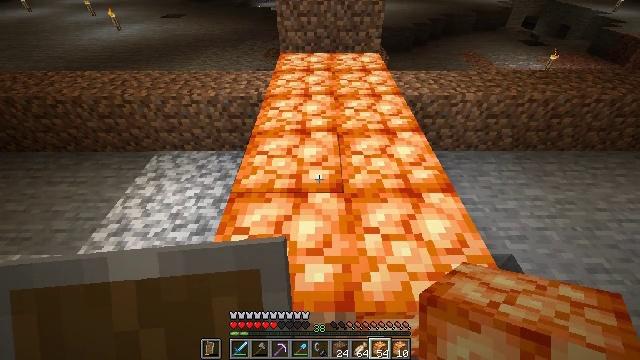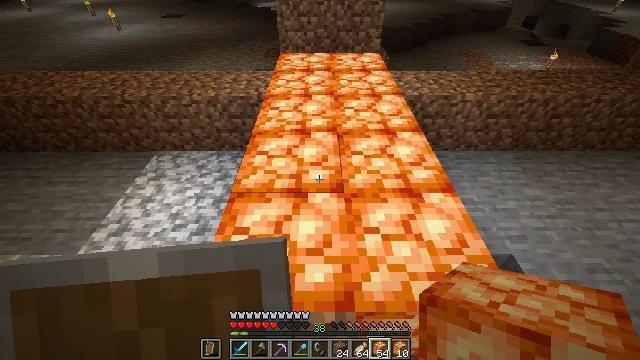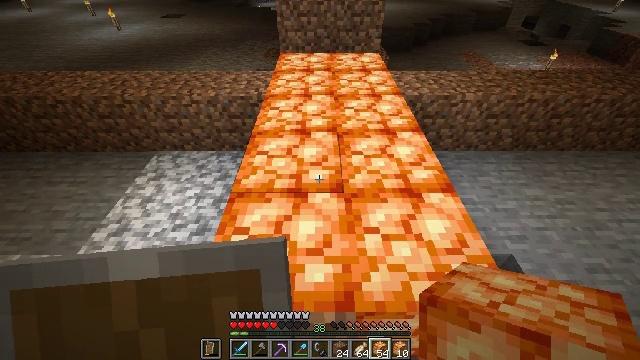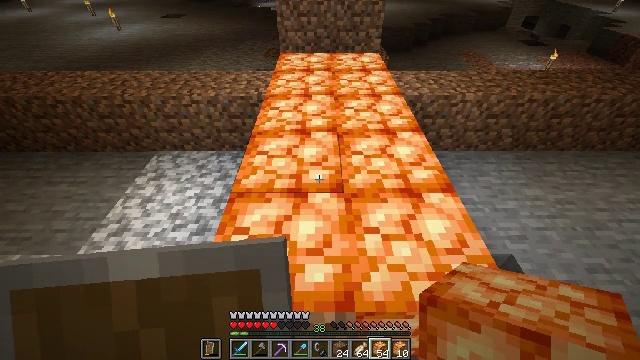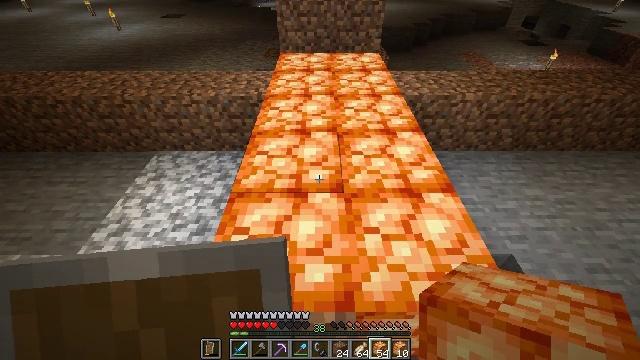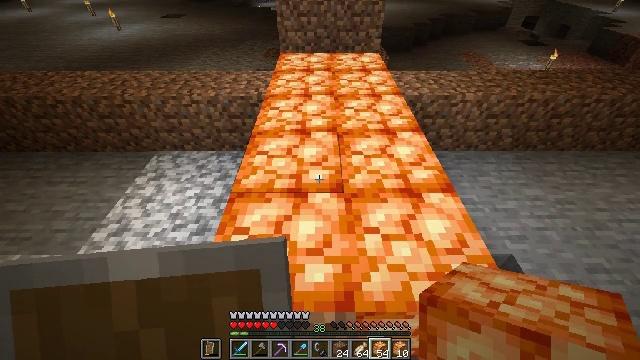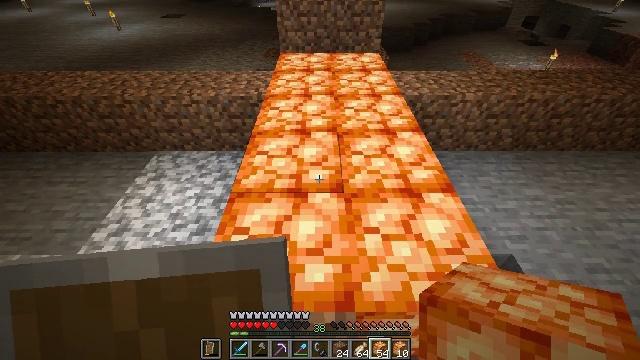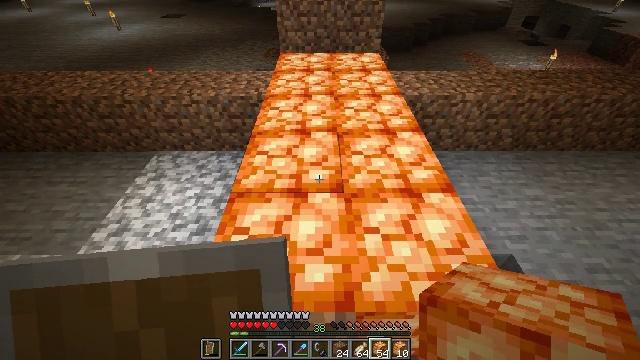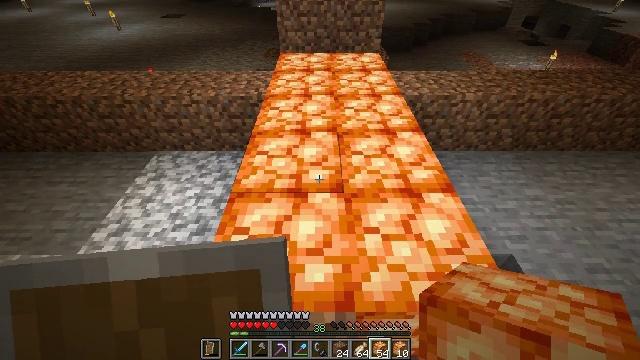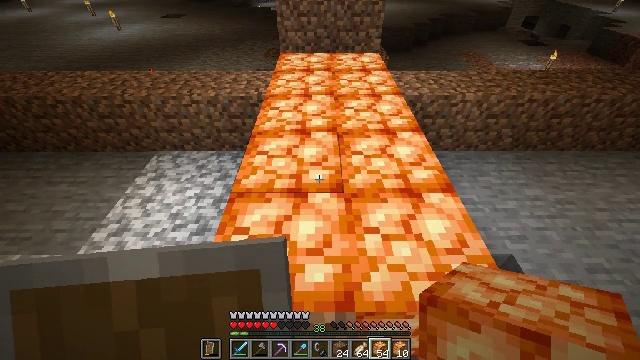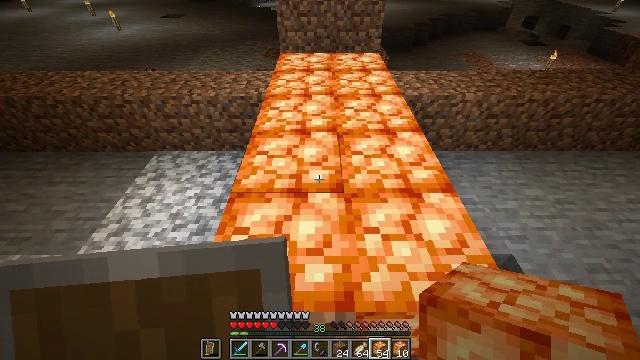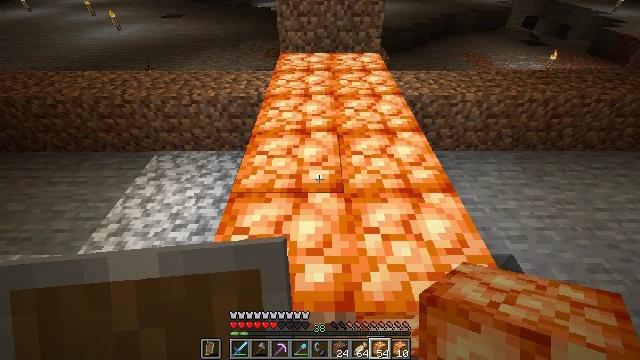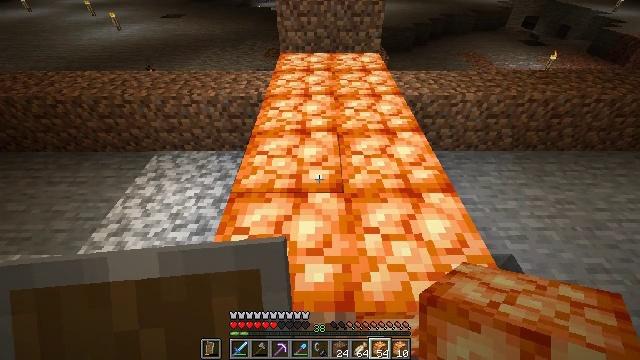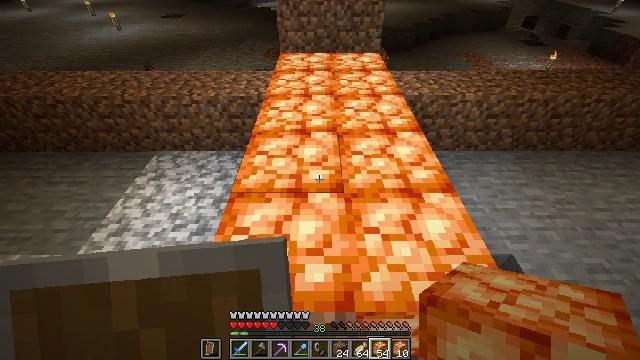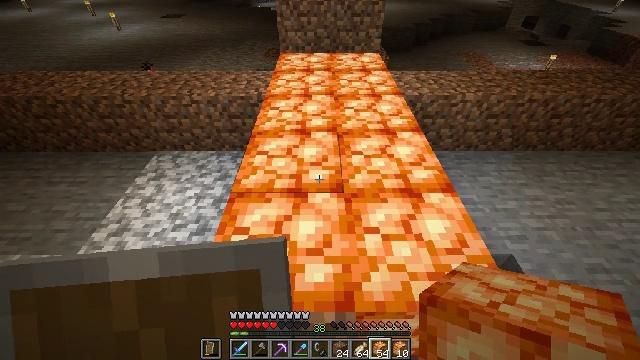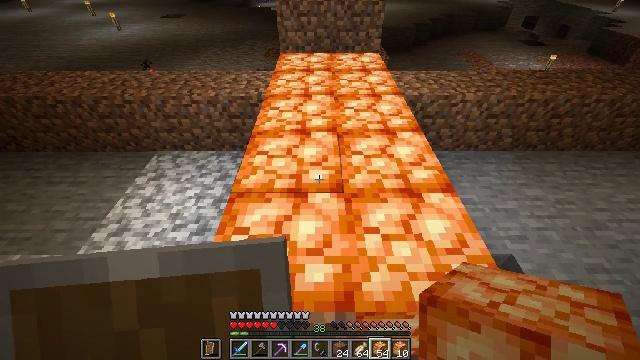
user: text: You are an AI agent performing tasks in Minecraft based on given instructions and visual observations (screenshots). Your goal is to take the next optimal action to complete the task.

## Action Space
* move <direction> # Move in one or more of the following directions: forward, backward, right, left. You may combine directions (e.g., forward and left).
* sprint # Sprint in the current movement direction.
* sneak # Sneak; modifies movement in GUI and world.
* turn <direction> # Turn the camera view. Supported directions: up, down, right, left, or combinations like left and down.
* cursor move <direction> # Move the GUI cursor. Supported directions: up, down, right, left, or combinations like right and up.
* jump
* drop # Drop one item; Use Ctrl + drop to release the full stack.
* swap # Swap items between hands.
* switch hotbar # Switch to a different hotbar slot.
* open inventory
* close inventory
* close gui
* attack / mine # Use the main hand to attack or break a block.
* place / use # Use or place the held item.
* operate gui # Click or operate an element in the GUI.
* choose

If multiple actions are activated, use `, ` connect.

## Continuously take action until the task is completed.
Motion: motion action
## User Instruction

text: Collect the shroomlight block.
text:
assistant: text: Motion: no_op
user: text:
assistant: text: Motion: no_op
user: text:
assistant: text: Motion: no_op
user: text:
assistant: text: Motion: no_op
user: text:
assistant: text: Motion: no_op
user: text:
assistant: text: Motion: no_op
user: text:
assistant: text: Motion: no_op
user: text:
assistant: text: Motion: no_op
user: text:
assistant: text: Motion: no_op
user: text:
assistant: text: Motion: no_op
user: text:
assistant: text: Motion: no_op
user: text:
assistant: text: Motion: no_op
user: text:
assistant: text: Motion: no_op
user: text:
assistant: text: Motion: no_op
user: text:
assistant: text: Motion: no_op
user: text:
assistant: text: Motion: no_op
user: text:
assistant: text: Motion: no_op
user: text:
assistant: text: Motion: no_op
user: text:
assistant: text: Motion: no_op
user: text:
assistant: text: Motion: no_op
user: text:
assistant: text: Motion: no_op
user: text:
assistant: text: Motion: no_op
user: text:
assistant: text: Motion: no_op
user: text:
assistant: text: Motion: no_op
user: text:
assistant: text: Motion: no_op
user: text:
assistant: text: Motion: no_op
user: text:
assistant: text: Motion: no_op
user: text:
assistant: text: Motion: no_op
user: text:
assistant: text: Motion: no_op
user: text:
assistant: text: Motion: no_op